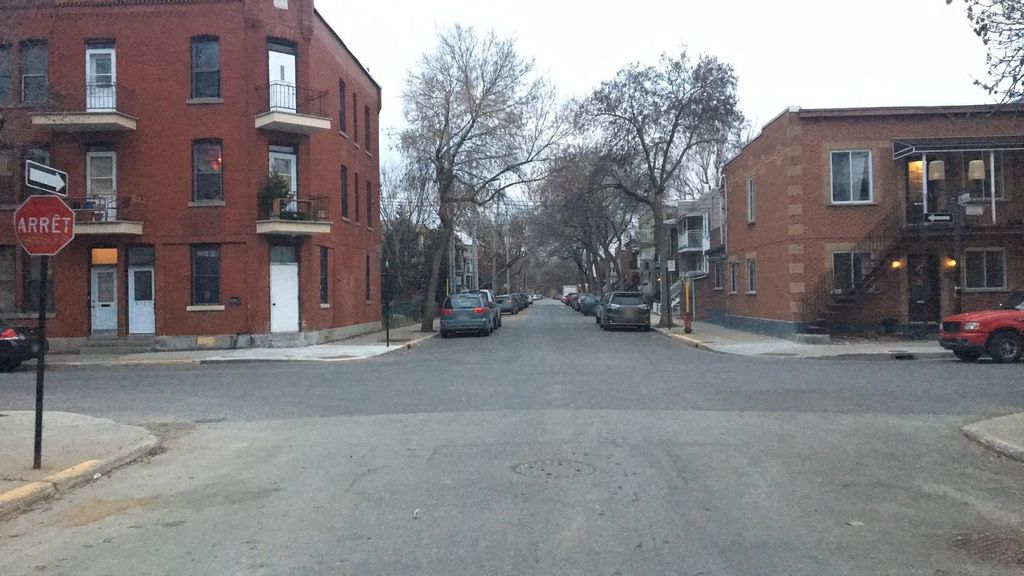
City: montreal